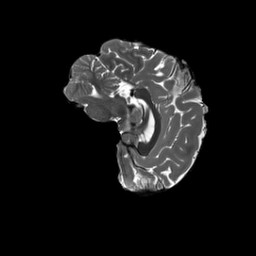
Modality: T2w
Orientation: sagittal
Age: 22
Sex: female
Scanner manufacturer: siemens
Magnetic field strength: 3 T
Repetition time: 3.2 s
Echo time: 0.566 s